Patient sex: M
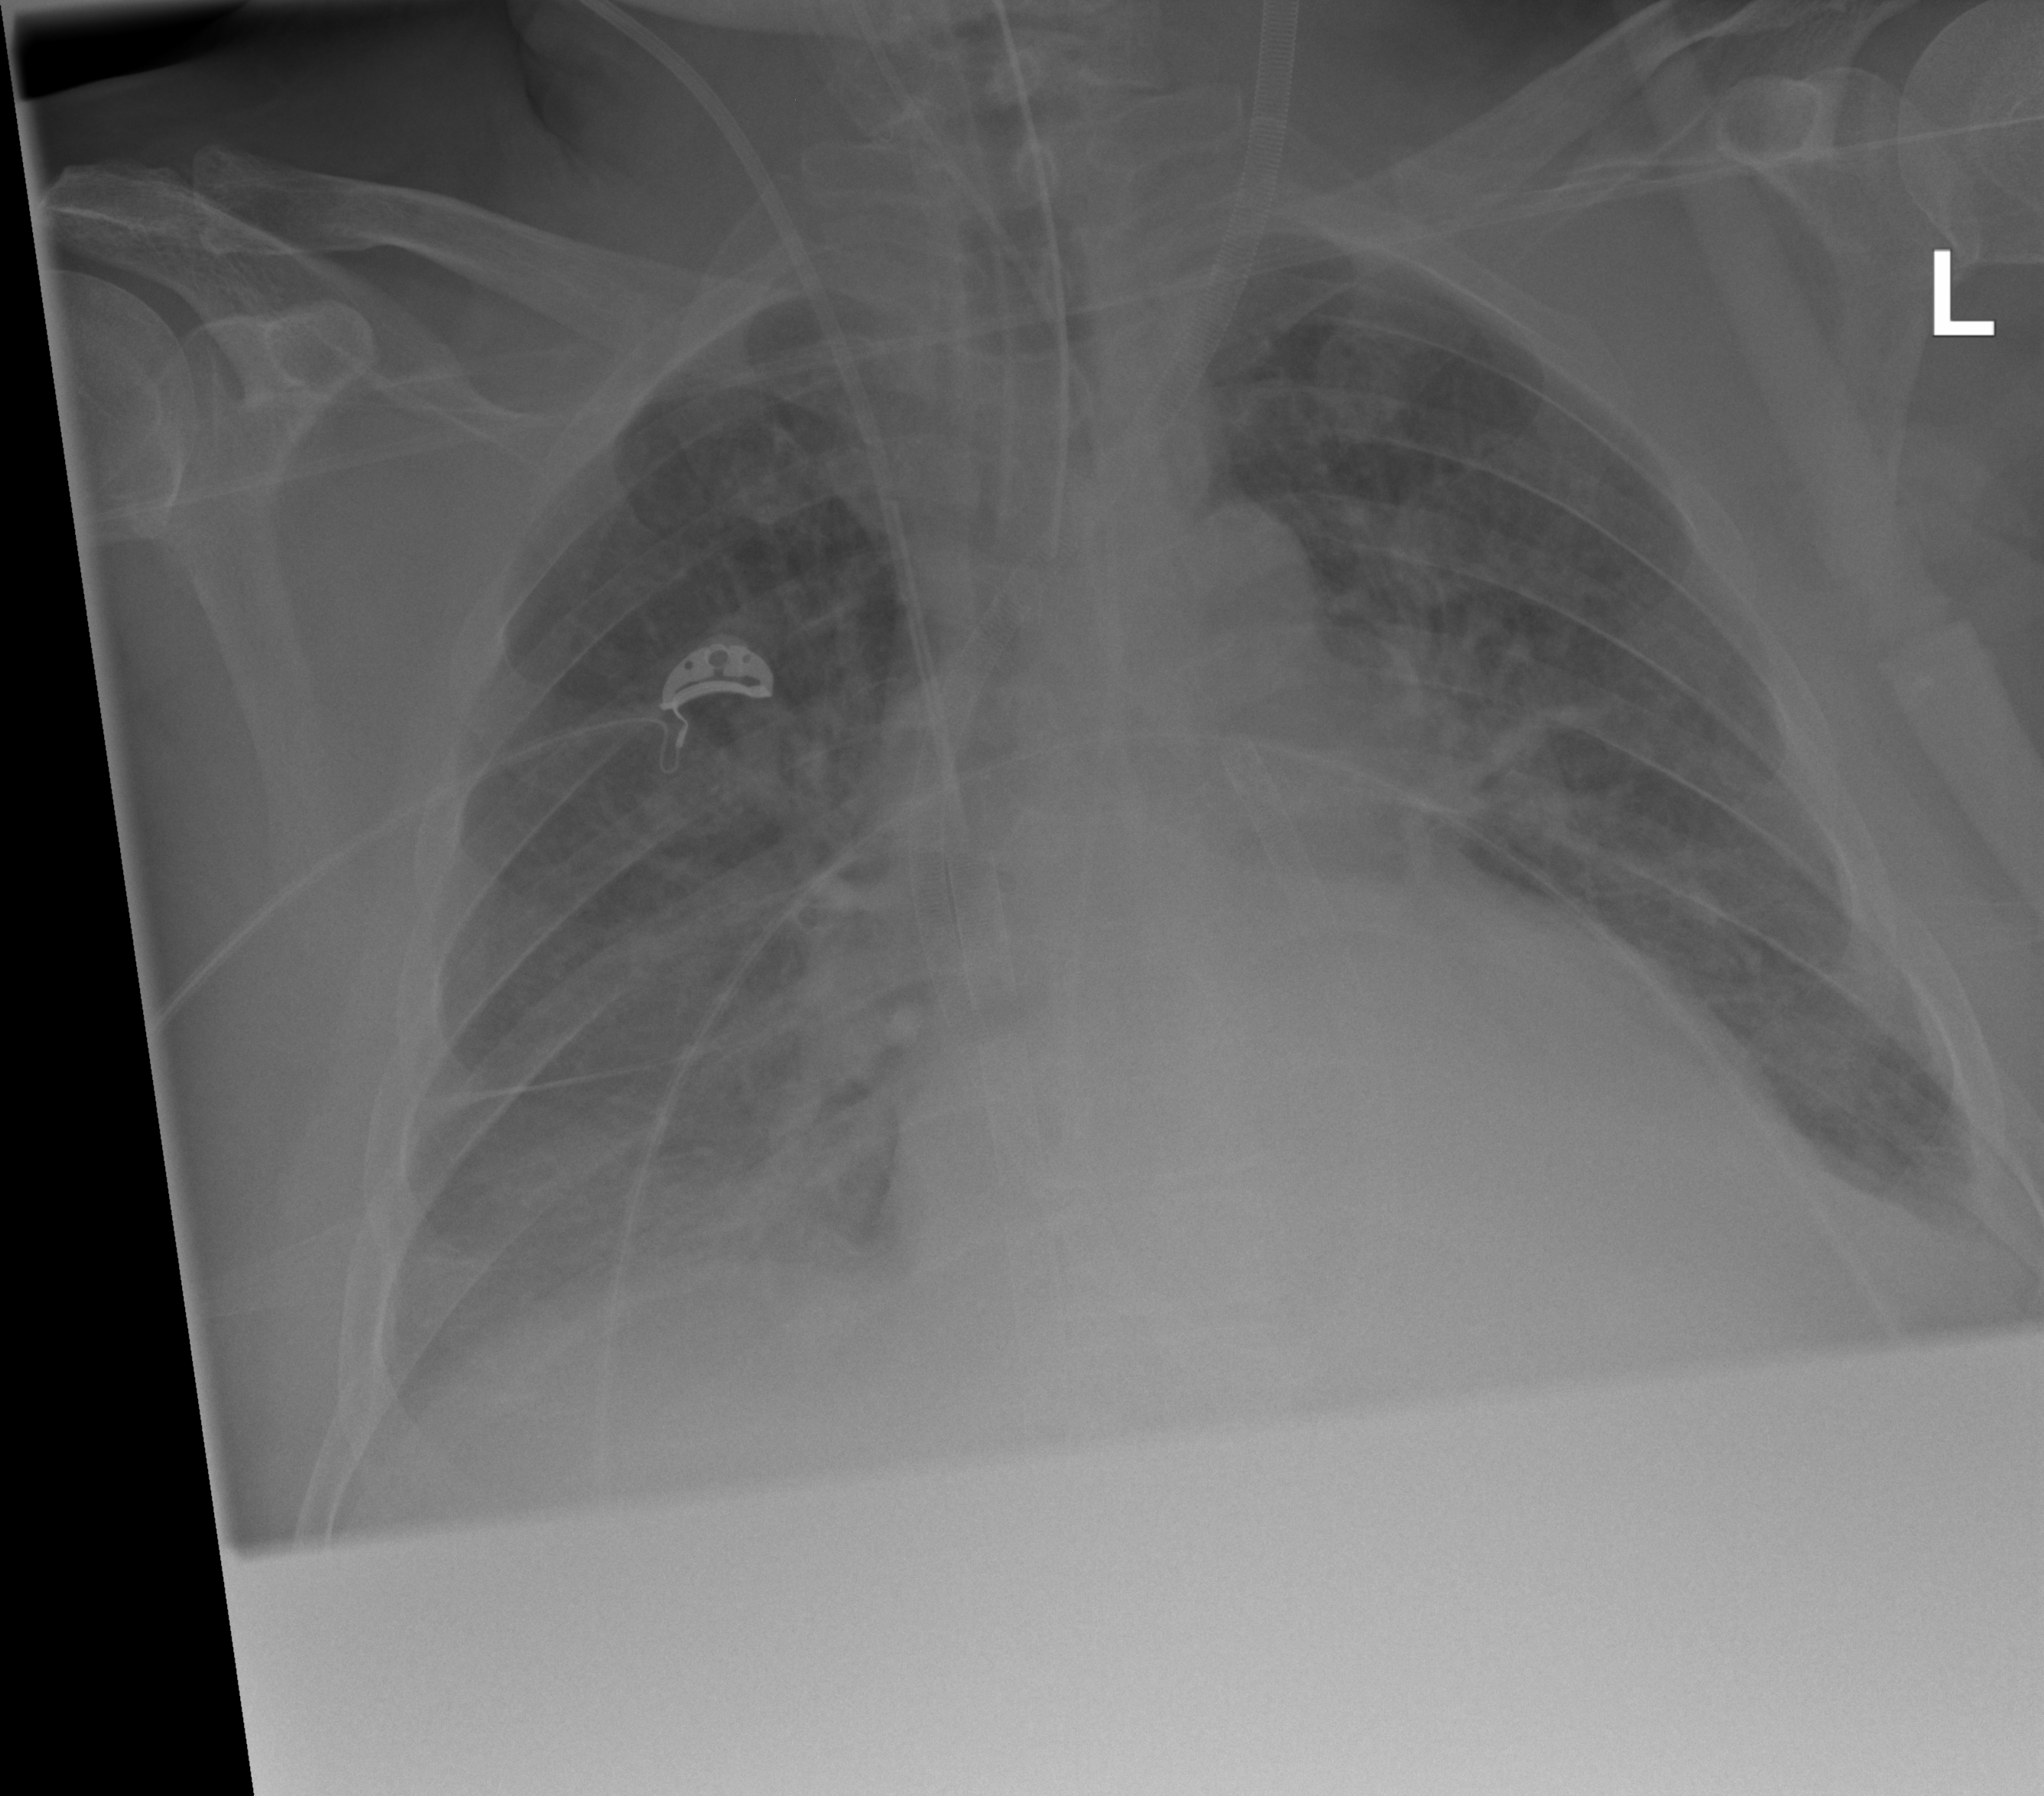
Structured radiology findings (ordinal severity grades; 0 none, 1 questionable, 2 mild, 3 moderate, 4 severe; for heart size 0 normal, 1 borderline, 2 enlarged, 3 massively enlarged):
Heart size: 2
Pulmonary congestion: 2
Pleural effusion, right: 2
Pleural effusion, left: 2
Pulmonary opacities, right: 2
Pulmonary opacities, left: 0
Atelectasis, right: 2
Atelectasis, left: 2